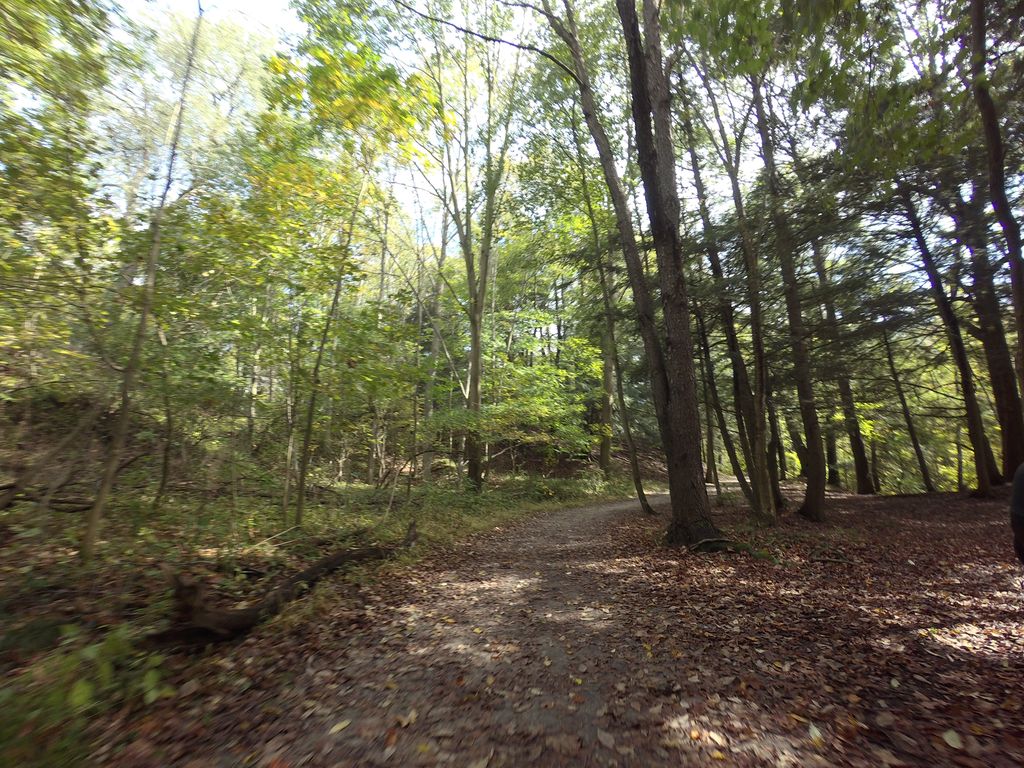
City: hamilton